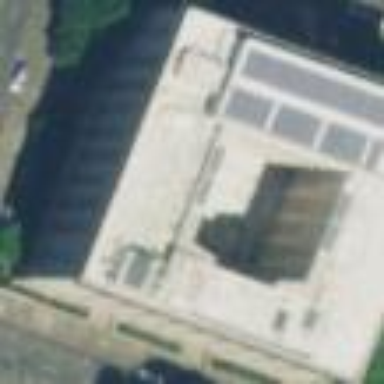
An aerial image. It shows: Government building serving as courthouse.